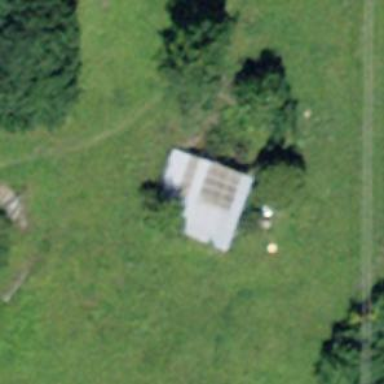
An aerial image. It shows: Rural barn.